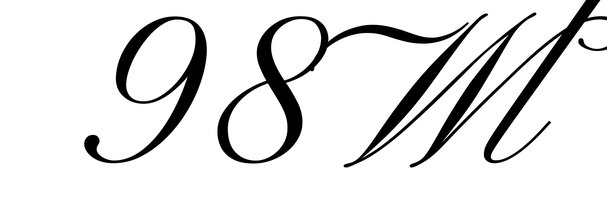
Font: PinyonScript-Regular